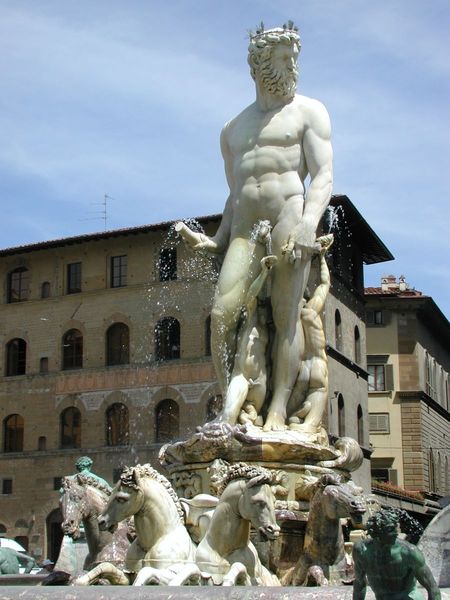
Titel: Neptunbrunnen
Künstler: Bartolomeo Ammannati
Institution: Florenz, Piazza della Signoria
Schlagwörter: gruppe, hand, mann, nackt, wasser, stadt, marmor, weiss, bart, barock, sockel, stehen, kinder, pferde, skulptur, platz, figuren, muskeln, geschlecht, penis, neptun, poseidon, burnnen